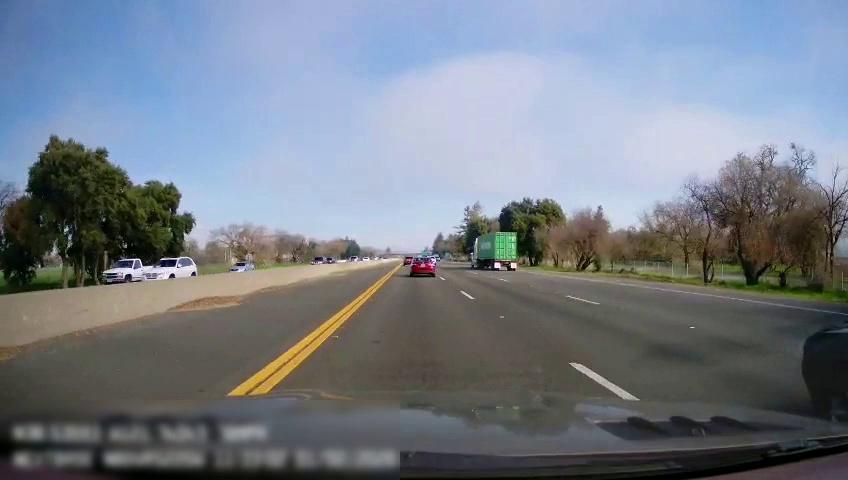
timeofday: Day
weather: Sunny
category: Drivable Space
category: Vehicles | SUV
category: Vehicles | Truck
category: Vehicles | Car
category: Vehicles | SUV
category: Vehicles | SUV
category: Vehicles | SUV
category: Vehicles | Car
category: Vehicles | Car
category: Vehicles | Truck
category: Lanes | Current Lane
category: Lanes | Current Lane
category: Lanes | Alternate Lane
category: Lanes | Alternate Lane